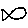
Label: fish